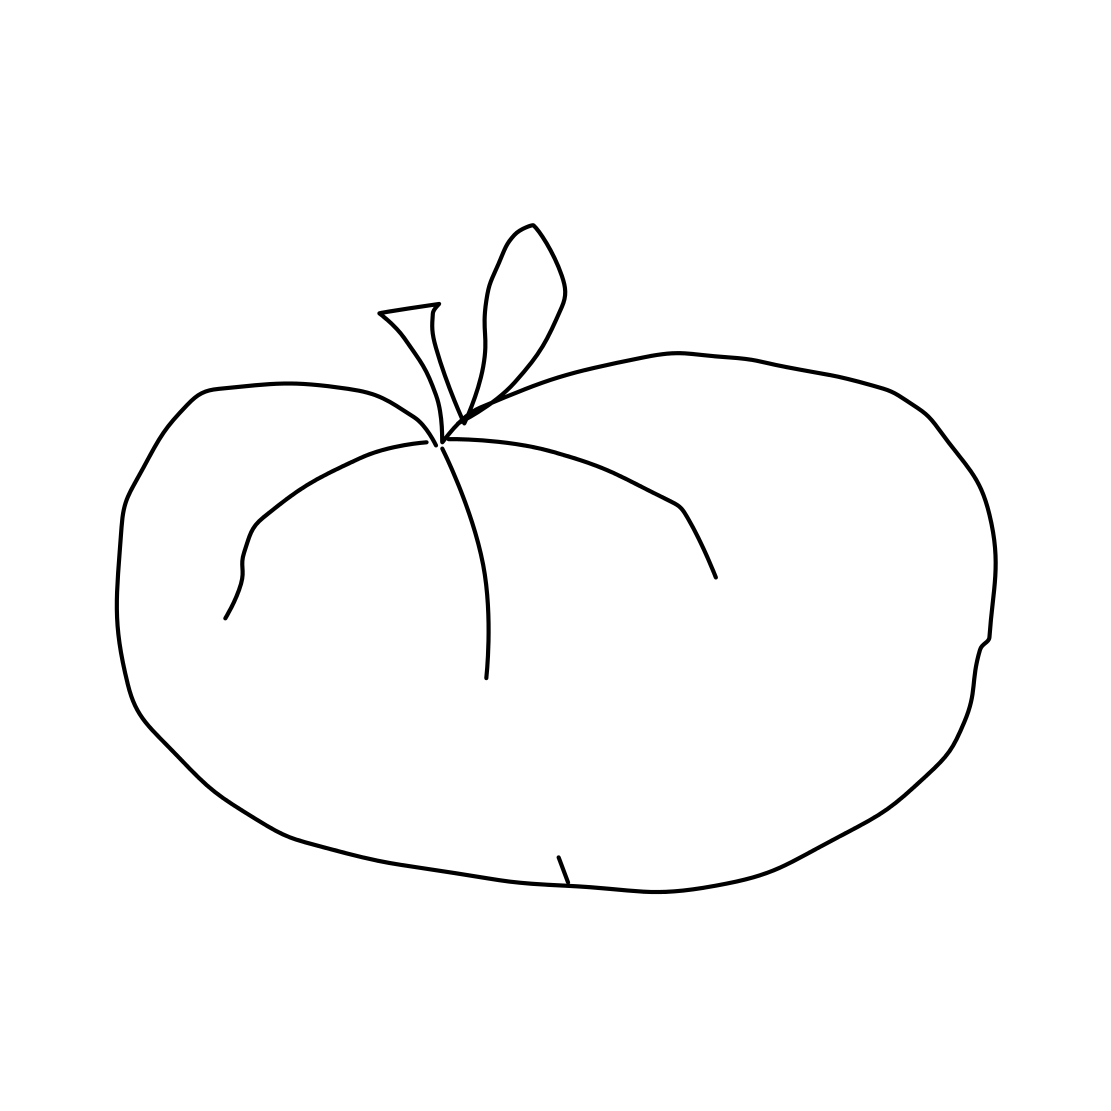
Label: tomato